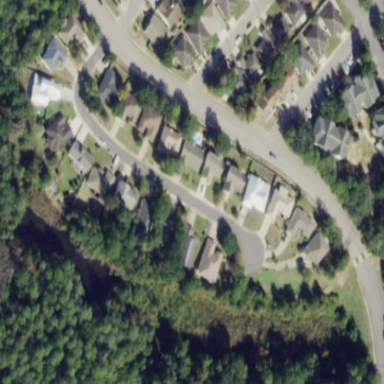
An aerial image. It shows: Single-family residential area.